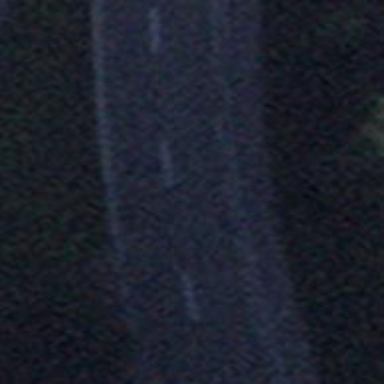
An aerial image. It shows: Asphalt road classified as primary highway.